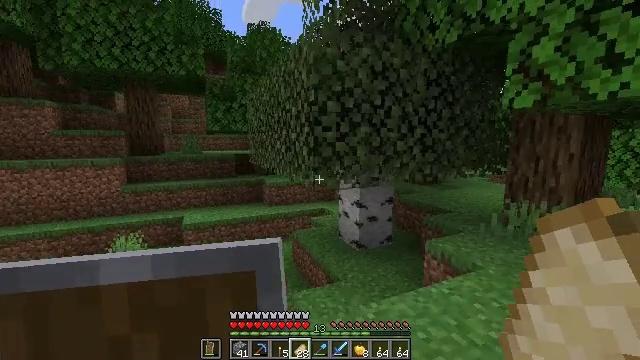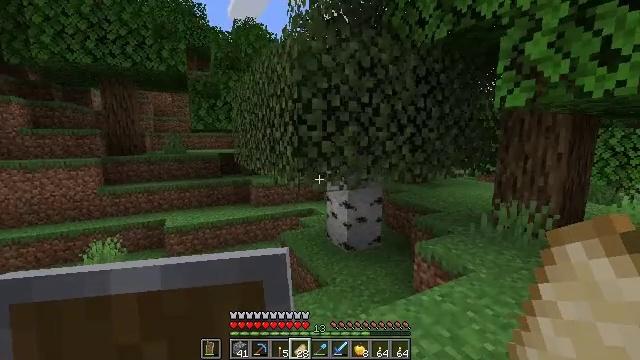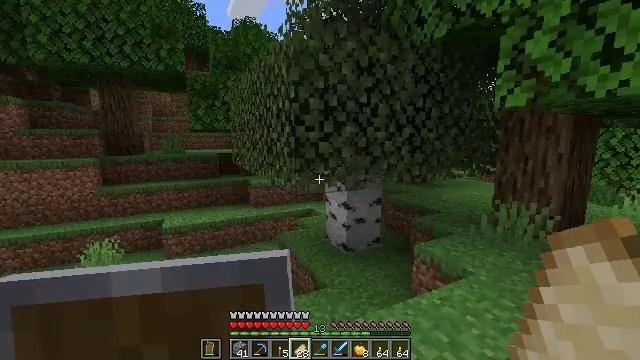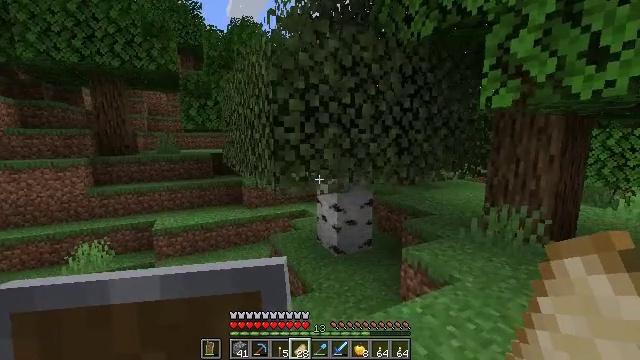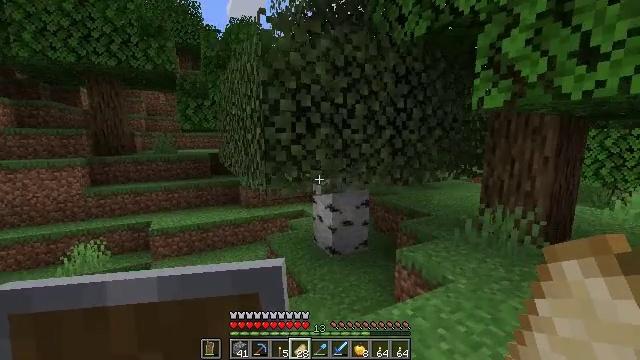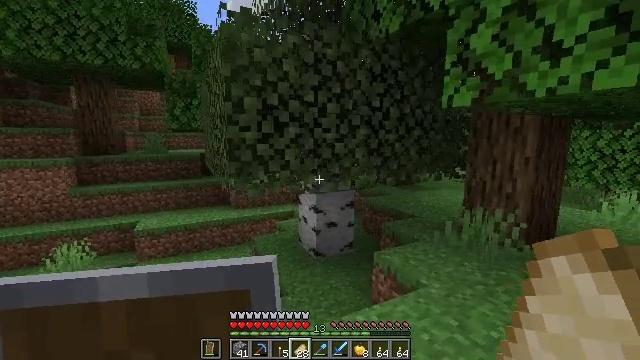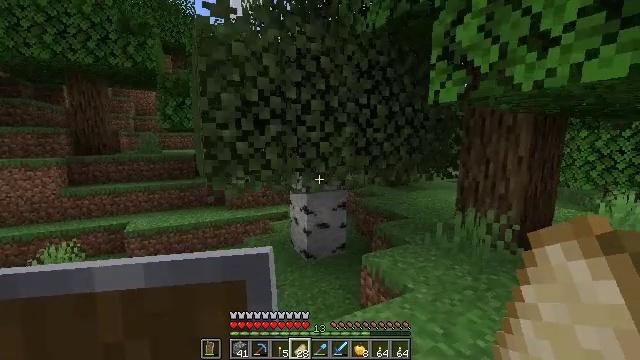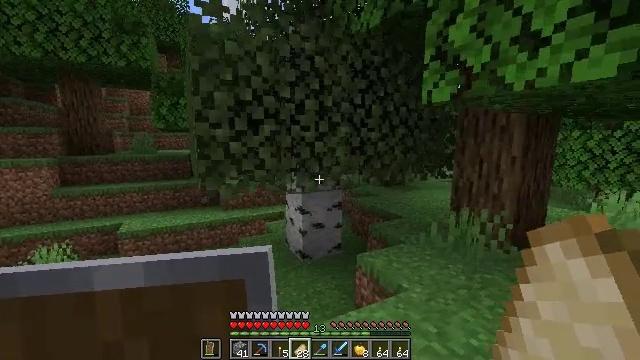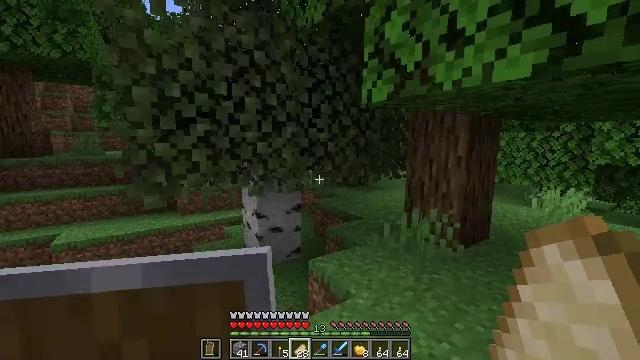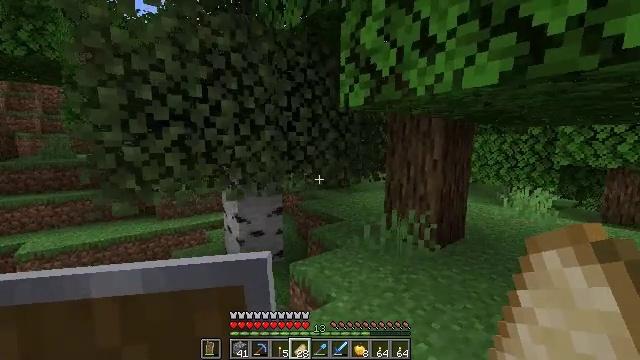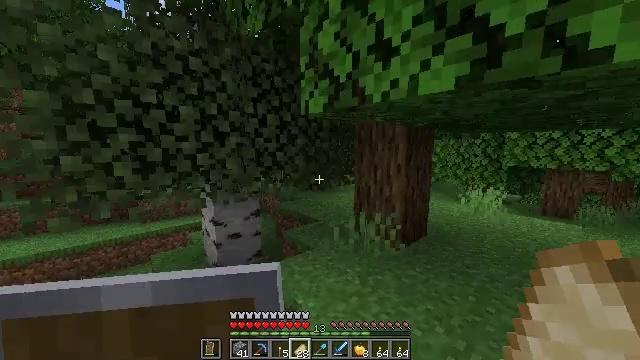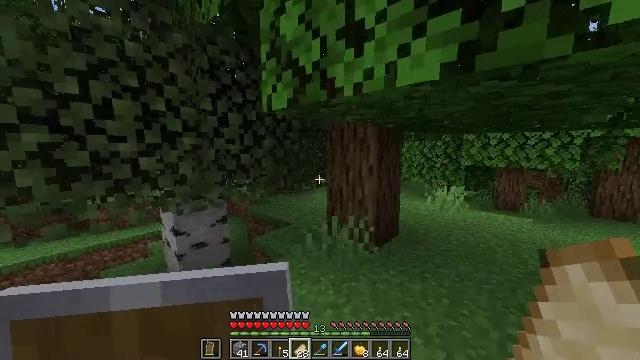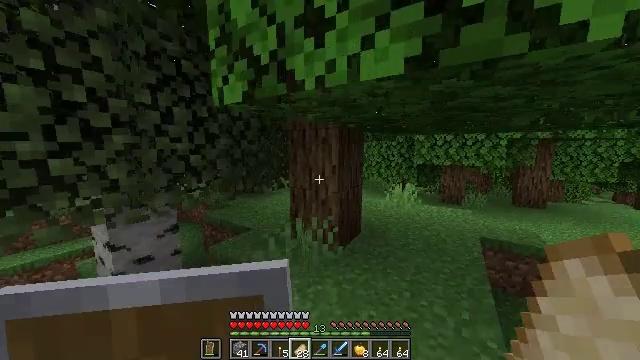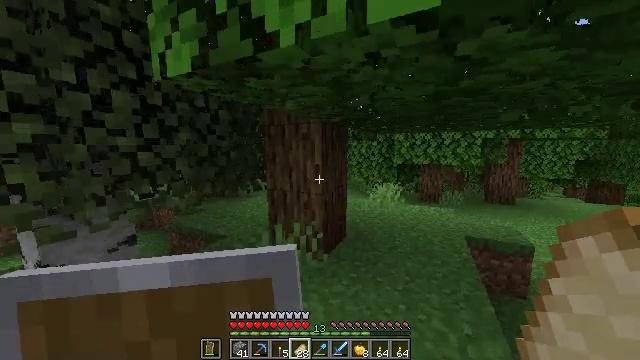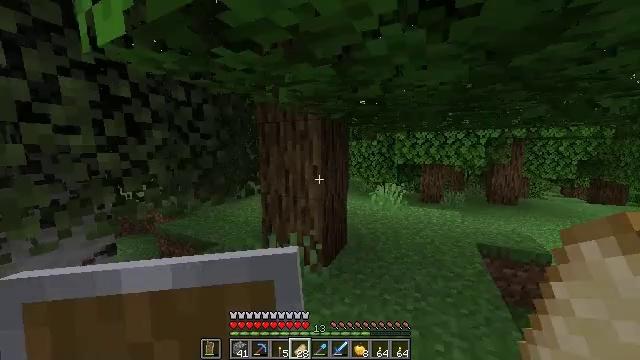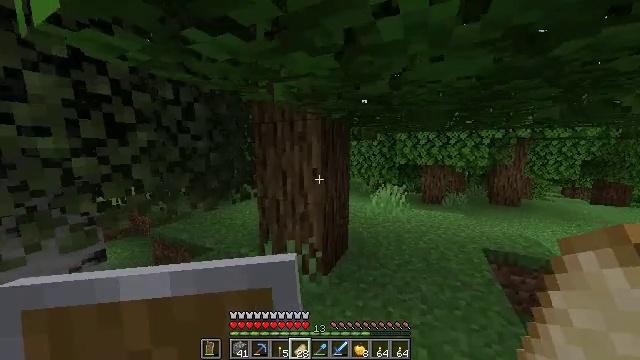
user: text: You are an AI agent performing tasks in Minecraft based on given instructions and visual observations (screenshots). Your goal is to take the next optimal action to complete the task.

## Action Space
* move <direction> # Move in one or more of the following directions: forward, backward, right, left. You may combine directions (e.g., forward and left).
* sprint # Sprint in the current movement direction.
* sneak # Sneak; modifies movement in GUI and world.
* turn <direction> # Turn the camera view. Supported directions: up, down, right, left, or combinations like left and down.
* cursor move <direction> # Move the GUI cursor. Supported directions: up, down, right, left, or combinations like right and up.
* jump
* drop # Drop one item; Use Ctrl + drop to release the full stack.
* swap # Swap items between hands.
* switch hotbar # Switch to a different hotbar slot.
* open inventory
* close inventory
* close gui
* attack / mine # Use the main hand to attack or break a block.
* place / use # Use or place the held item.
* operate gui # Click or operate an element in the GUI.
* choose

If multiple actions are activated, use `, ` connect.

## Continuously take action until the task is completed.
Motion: motion action
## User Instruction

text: Combat the chicken.
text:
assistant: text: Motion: move forward and move right, turn right
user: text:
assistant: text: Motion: move right
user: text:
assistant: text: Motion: move right
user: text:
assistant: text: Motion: move right
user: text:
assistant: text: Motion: move forward and move right
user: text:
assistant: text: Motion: move forward and move right
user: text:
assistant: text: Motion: move right
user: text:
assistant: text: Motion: move forward and move right, turn right
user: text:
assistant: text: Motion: move forward and move right, turn right
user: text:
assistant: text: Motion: move forward, turn right
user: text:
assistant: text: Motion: move forward, turn right
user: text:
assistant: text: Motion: move forward, turn right
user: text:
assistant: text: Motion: move forward, turn right
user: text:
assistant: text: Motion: move forward
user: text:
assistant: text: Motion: move forward
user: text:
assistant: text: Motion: move forward, turn right
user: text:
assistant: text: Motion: move forward, turn right
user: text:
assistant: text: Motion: move forward, turn right
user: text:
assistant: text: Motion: move forward and move right
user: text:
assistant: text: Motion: move forward and move right
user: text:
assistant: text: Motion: move forward and move right, turn left
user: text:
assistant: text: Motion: move forward, turn left, jump
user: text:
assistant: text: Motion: move forward, turn left, jump
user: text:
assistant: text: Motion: move forward, jump
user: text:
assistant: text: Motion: move forward, jump
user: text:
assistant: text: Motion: move forward, turn left, jump
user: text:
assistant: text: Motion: move forward, turn left, jump
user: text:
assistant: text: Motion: move forward, turn left and down, jump
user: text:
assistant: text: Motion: move forward
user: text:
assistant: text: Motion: move forward